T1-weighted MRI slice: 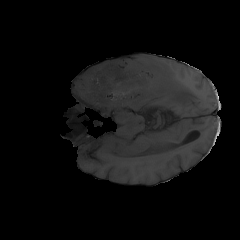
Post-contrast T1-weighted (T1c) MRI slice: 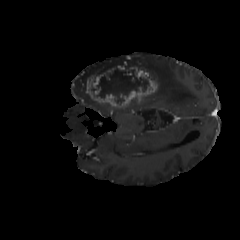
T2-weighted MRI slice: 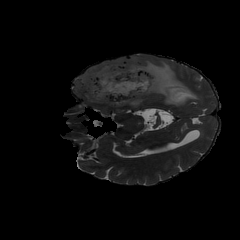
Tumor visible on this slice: yes